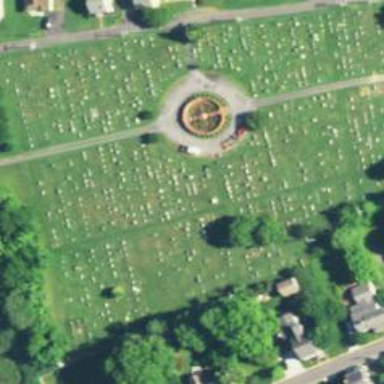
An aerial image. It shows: Cemetery with graves.